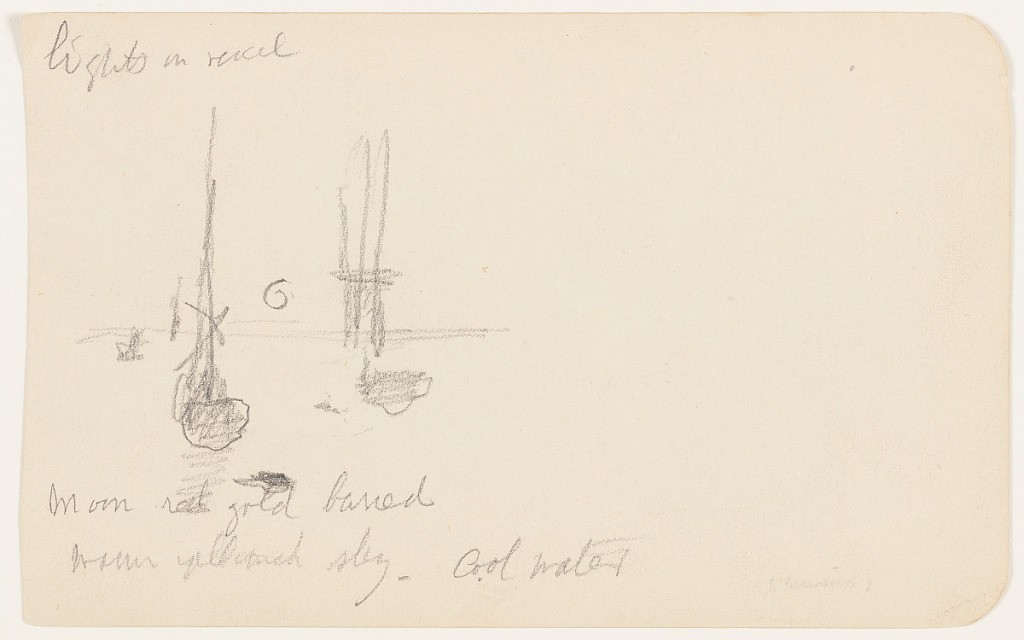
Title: Moonlit Ships, Mexico
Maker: Frederic Edwin Church, American, 1826–1900
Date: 1890–93
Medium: Graphite on off-white wove paper
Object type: Drawing
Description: Sketch from Mexico showing a moonlit view of ships anchored in harbor. In the foreground at left, two ships with multiple masts are viewed from their sterns, while a buoy or rock is visible in the middle distance at far left. In the background, the orb of the full moon hovers just above a flat horizon.